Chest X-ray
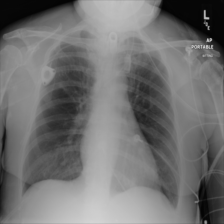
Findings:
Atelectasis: negative
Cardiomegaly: negative
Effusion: negative
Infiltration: negative
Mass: negative
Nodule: negative
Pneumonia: negative
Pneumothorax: negative
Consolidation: negative
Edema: negative
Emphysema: negative
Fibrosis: negative
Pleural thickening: negative
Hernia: negative